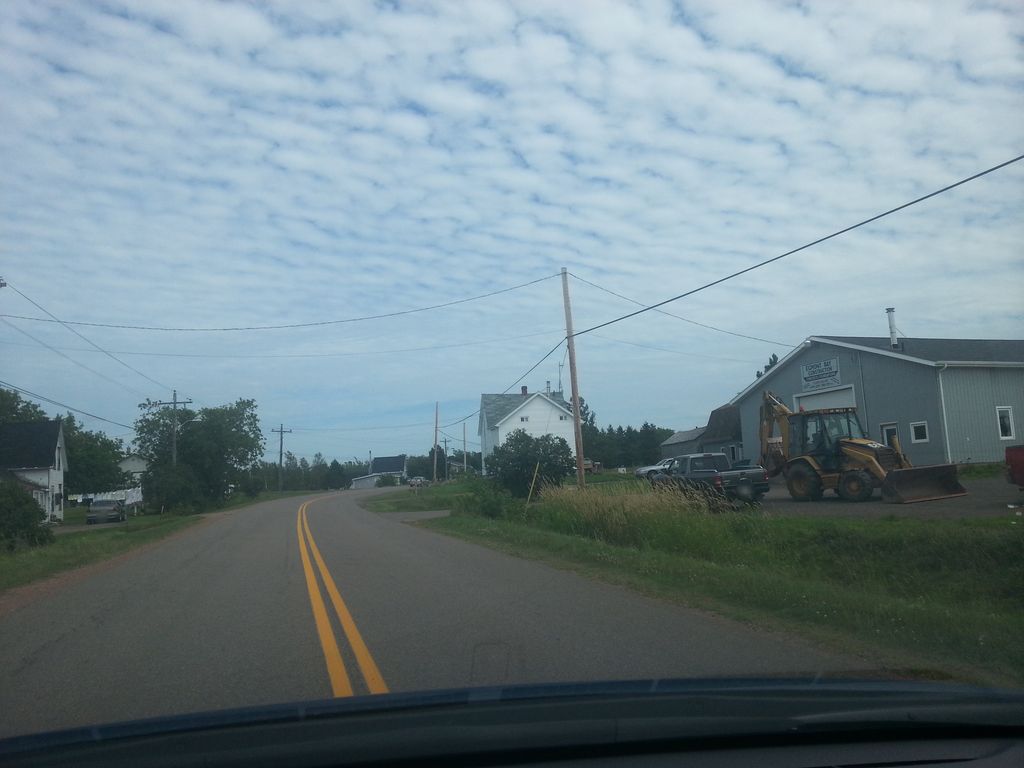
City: charlottetown